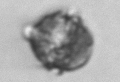
Label: Scrippsiella